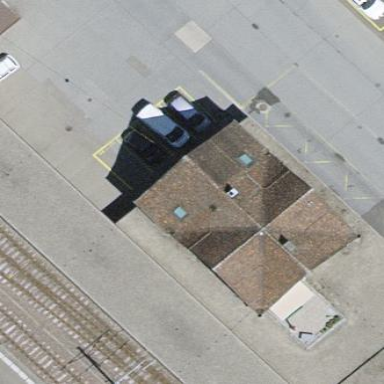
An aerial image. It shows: Train station building with gabled roof.